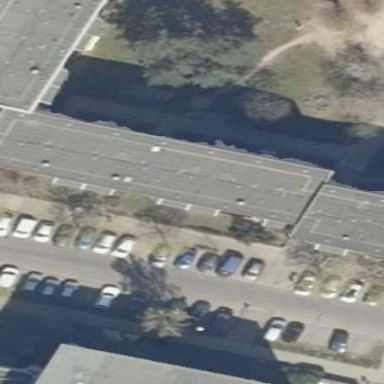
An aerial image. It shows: Apartment building with flat roof.